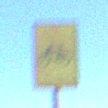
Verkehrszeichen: RadverkehrOhnePfeilsymbol
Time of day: MorningAfternoon
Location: Outdoor (Suburban)
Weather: PartlyCloudy
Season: NotSpecified
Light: Natural